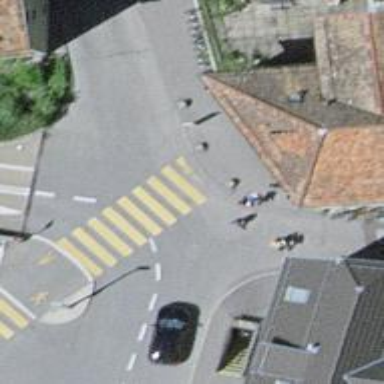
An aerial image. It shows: Pedestrian path with asphalt surface.